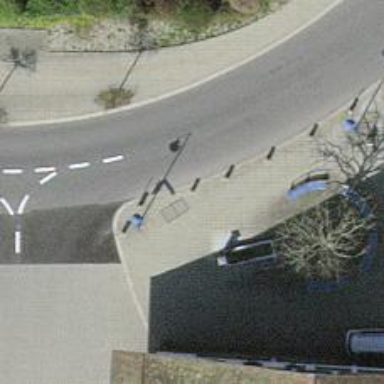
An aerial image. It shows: Bollard.